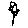
Label: flower